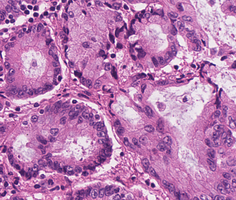
Tumor epithelial tissue: yes
Tumor-associated stroma tissue: yes
Normal tissue: no